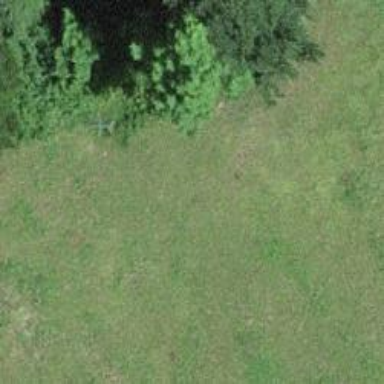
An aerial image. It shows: Grass path.